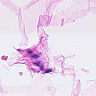
Metastatic tissue present: no